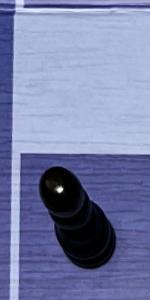
Label: Pawn_Black